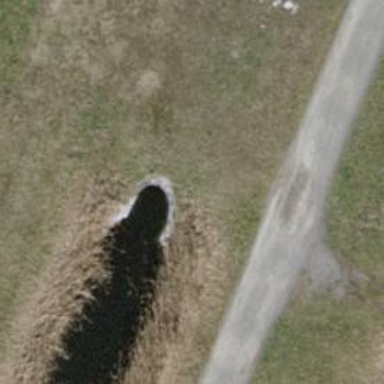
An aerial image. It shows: Culvert tunnel that serves as drain for the waterway.